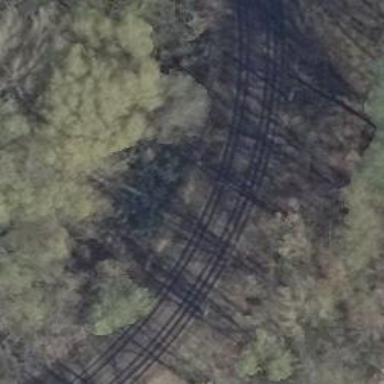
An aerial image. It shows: Tram railway with contact lines for electrification.